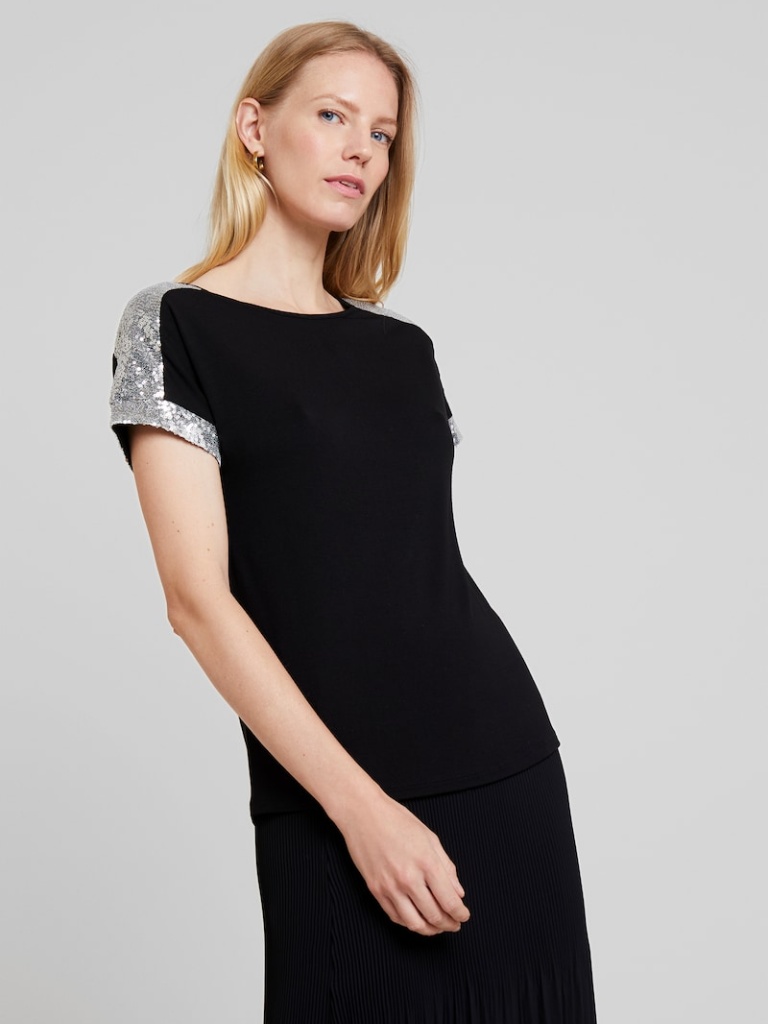
cotton fitted short sleeve hip length Untucked crew t-shirt